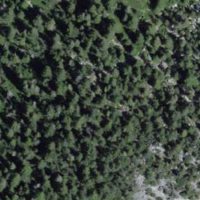
EUNIS habitat code: 43
Species observed at this site:
Epipactis atrorubens